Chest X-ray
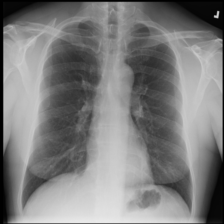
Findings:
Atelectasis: negative
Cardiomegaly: negative
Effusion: negative
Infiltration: negative
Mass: negative
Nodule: negative
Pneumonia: negative
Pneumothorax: negative
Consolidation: negative
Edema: negative
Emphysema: negative
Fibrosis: negative
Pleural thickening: negative
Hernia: negative